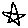
Label: star